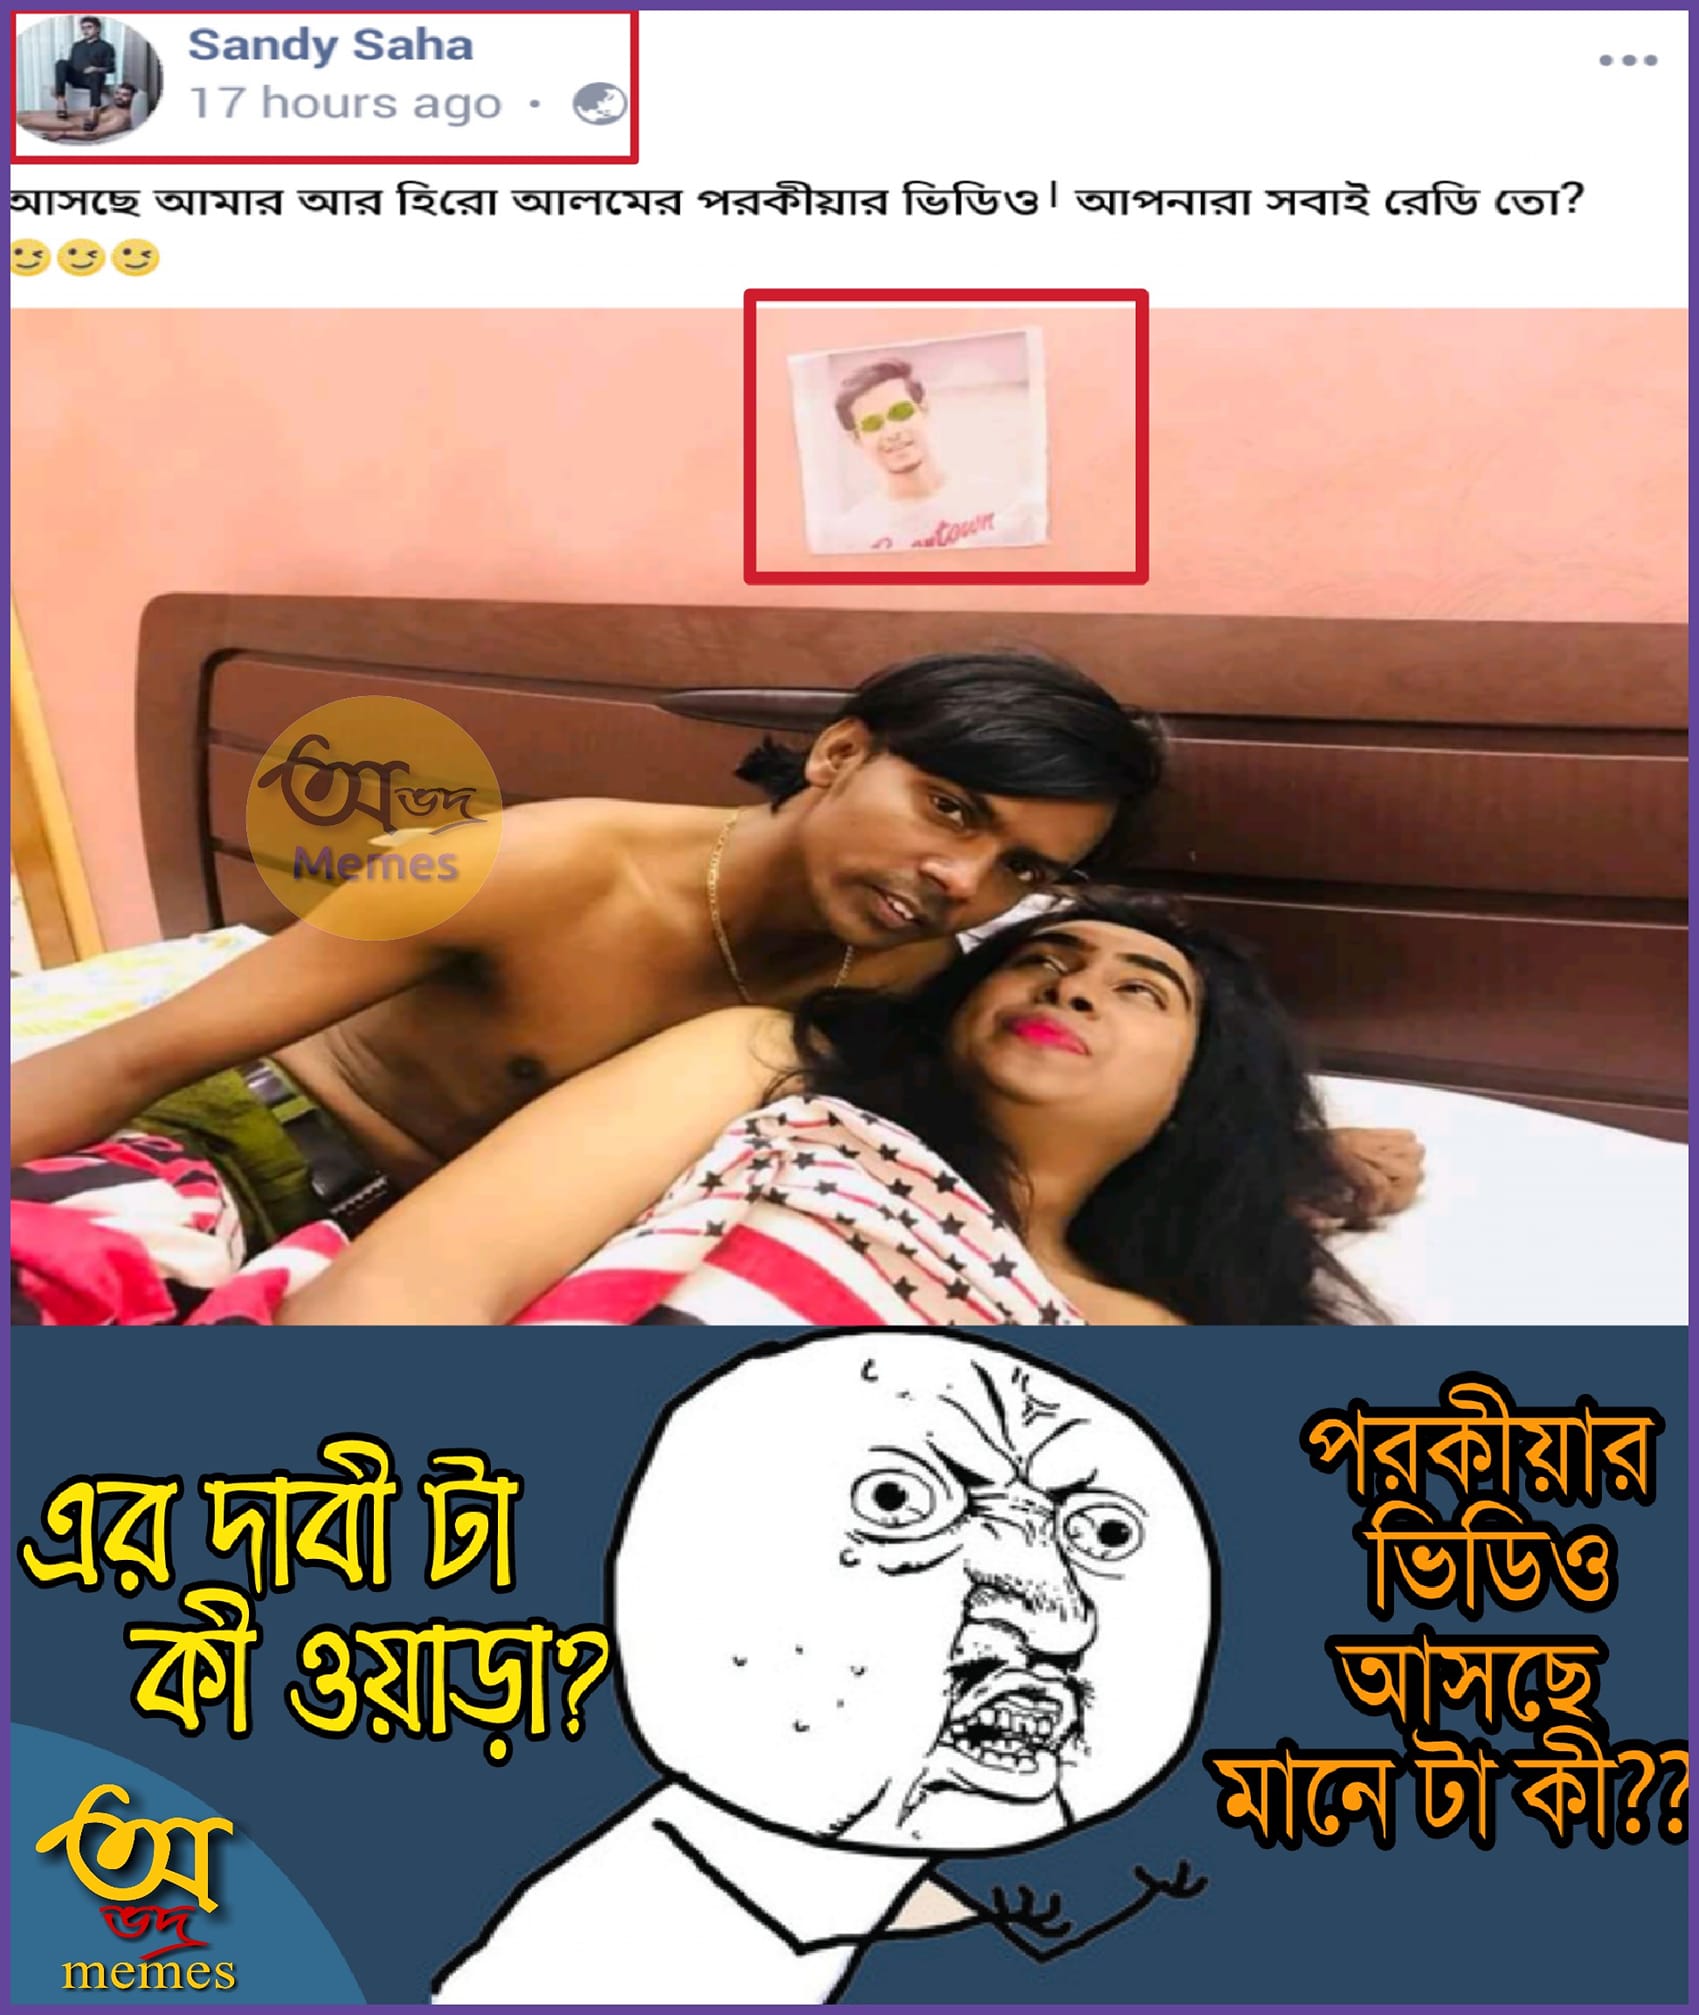
Caption: এর দাবী টা কী ওয়াড়া ?     পরকীয়ার ভিডিও আসছে মানে টা কী ??
Label: hate